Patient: sex M, age 31
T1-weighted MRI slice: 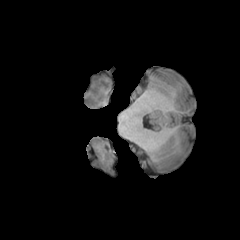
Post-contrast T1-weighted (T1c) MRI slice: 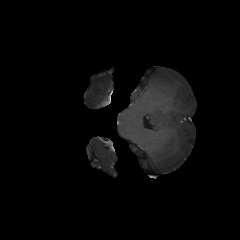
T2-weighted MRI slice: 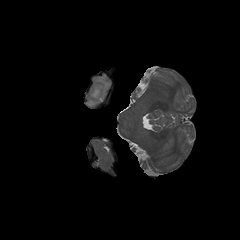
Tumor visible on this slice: yes
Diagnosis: Astrocytoma, IDH-mutant
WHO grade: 3